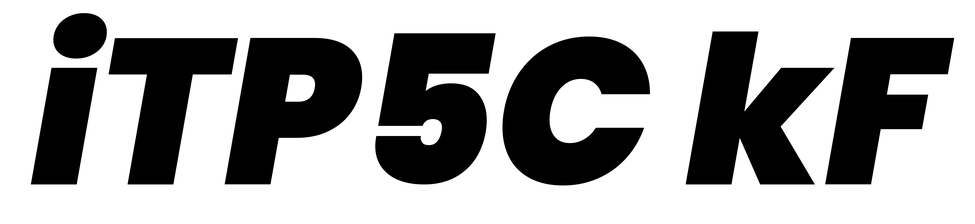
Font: Poppins-BlackItalic